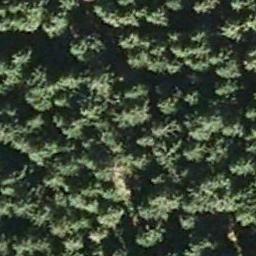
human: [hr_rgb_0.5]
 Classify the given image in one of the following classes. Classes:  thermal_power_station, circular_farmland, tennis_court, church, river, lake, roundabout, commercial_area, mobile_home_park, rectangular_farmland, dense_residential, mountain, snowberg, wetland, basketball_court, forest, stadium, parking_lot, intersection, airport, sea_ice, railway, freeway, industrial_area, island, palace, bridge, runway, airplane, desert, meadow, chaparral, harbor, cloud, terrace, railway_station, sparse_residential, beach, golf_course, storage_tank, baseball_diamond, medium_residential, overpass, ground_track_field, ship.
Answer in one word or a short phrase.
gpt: forest